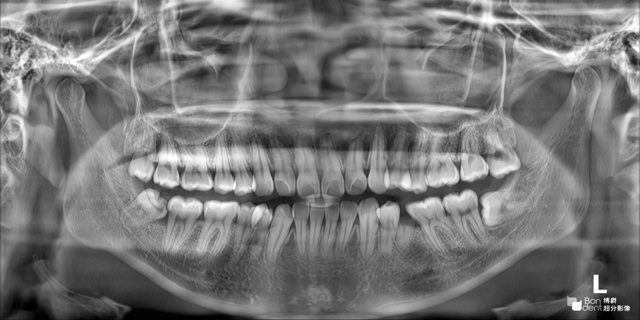
adult